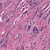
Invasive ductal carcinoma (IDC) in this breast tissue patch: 1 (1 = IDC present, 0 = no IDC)